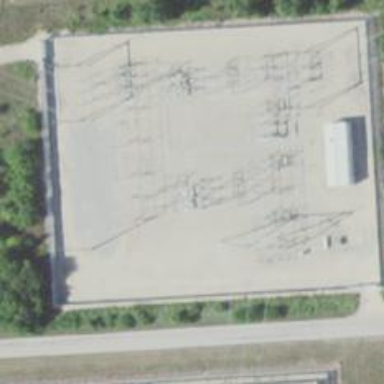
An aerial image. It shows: Switch used for power control.